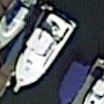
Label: Civil_yacht